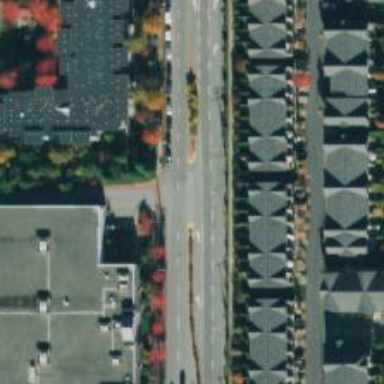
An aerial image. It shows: Secondary road with asphalt surface.